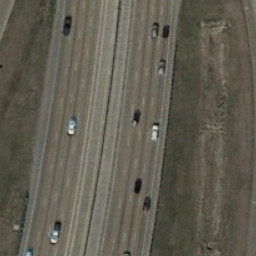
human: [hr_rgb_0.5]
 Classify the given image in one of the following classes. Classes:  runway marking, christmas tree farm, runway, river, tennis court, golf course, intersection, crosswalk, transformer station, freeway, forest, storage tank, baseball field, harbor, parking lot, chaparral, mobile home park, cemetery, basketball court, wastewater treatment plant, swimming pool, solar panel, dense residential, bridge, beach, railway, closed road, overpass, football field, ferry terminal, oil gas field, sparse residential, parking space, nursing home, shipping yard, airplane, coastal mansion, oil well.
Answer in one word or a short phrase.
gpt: freeway